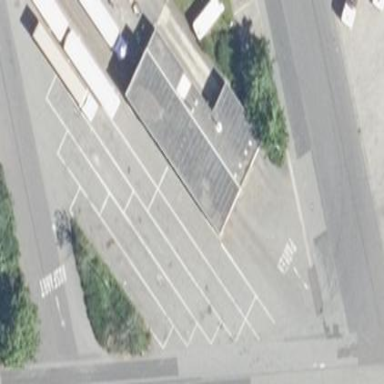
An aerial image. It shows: Commercial building housing car wash facility.